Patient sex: F
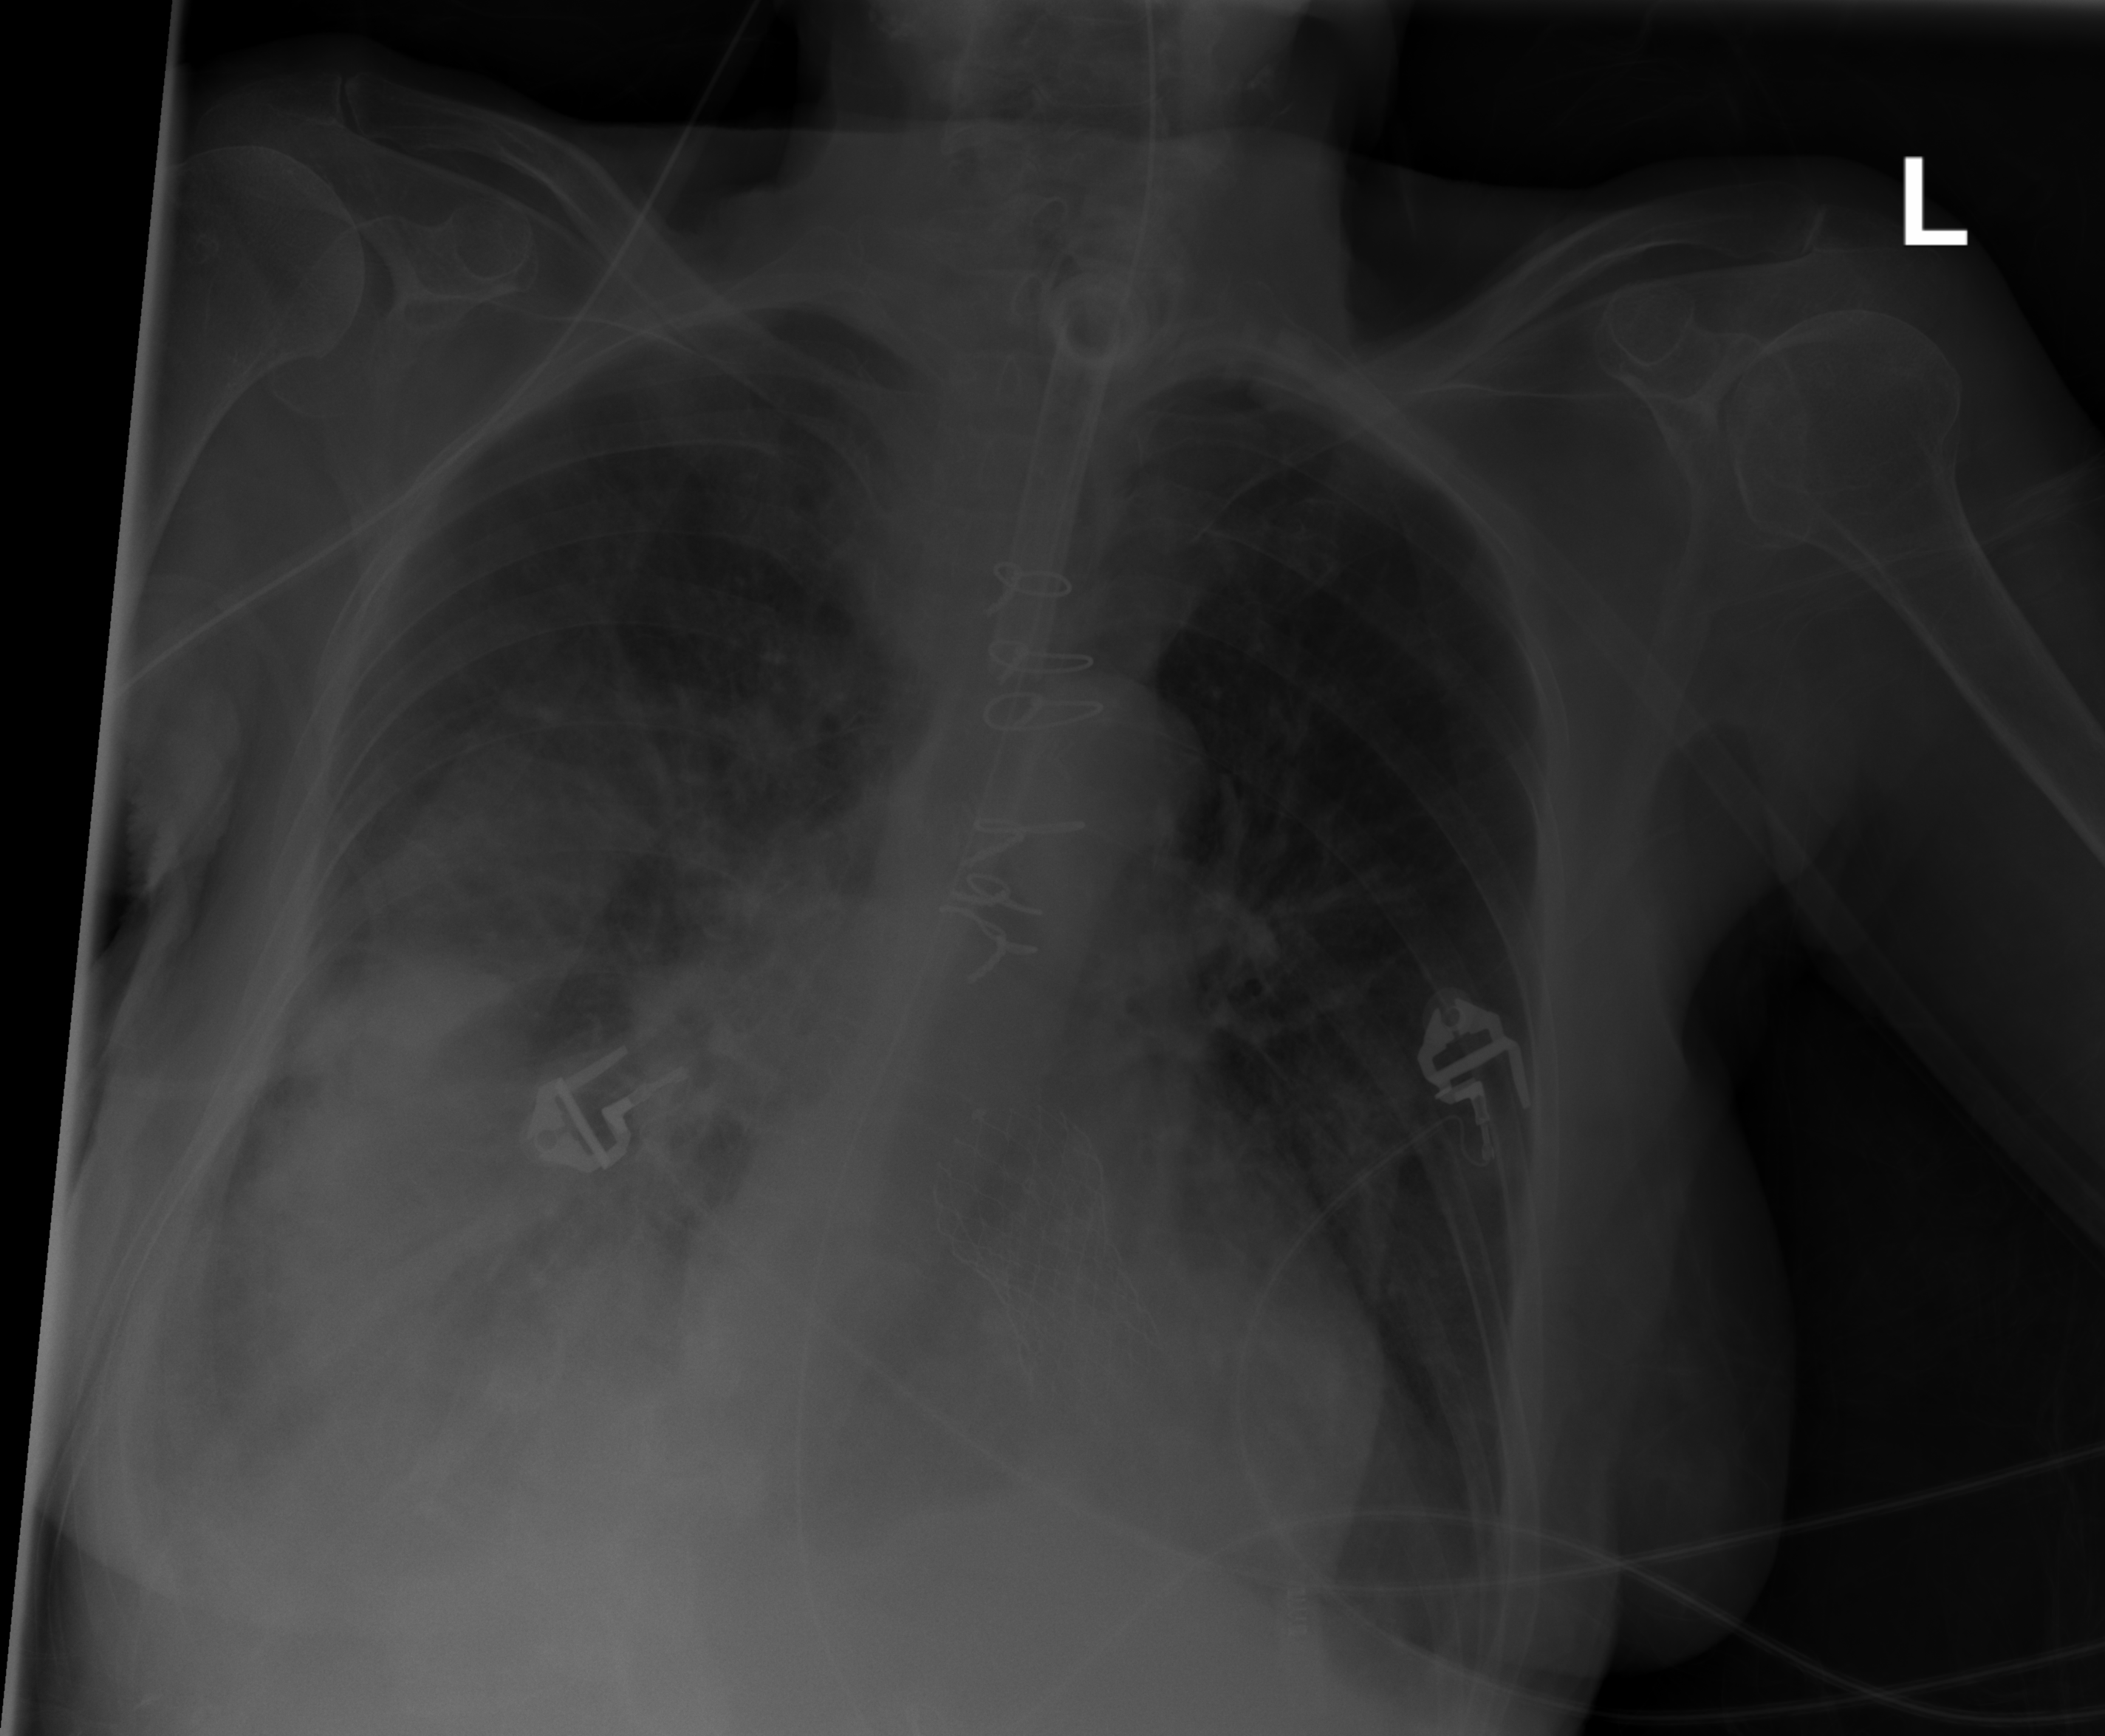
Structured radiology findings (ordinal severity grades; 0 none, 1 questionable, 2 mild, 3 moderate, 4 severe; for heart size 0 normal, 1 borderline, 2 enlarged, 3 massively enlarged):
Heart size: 0
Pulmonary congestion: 0
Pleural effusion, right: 3
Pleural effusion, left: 1
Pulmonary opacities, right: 1
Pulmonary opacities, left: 0
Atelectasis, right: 3
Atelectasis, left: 0